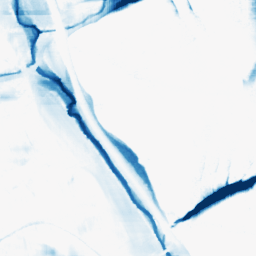
Category: morphological
Decomposition family: morphological_rect
Decomposition parameters: operation: closing
width: 50
height: 20
Upsampling method: cubic_mitchell
Upsampling parameters: scale: 4
Upsampling scale: 4